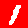
Digit: 1